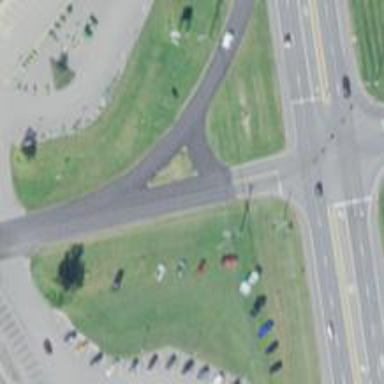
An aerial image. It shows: Trunk link highway with asphalt surface.